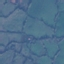
Land use / land cover: Pasture